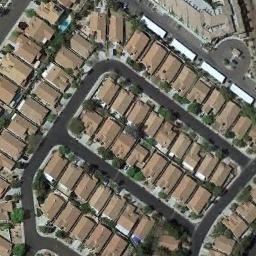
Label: dense_residential